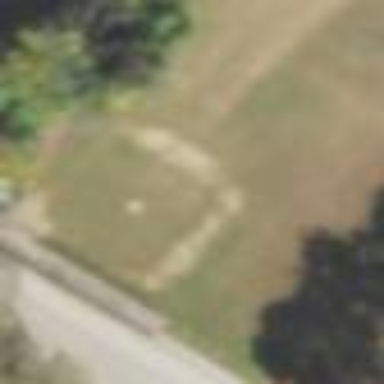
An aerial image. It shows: Baseball pitch for leisure and sports activities.